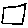
Label: square